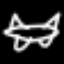
Label: airplane